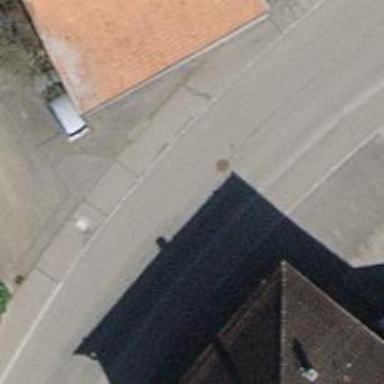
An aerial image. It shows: Residential road with asphalt surface and sidewalk on the left.